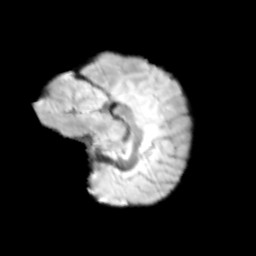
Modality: T2w
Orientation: sagittal
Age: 9
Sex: male
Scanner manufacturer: siemens
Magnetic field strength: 3 T
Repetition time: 3.8 s
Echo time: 0.07 s